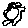
Label: sun